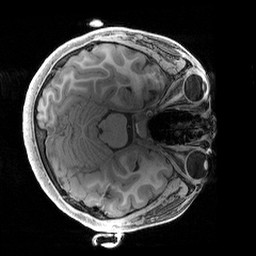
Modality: T1w
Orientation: axial